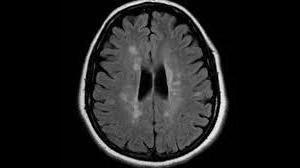
Label: notumor